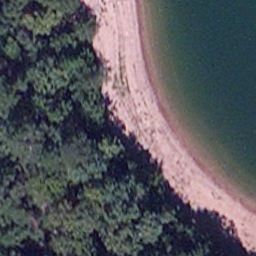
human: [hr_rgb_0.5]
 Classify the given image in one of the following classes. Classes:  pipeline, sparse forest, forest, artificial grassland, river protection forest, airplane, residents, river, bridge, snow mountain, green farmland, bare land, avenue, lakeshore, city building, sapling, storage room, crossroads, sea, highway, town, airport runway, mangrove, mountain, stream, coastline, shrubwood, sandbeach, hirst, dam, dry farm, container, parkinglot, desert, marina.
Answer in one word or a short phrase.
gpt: lakeshore